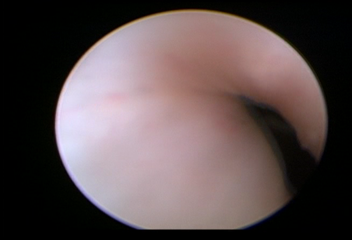
Modality: WLC
Class: Normal mucosa
Bladder cancer association: No